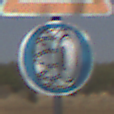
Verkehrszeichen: SchneekettenVorgeschrieben
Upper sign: SchneeOderEisglaette
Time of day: MorningAfternoon
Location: Outdoor (Nature)
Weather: PartlyCloudy
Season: NotSpecified
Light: Natural